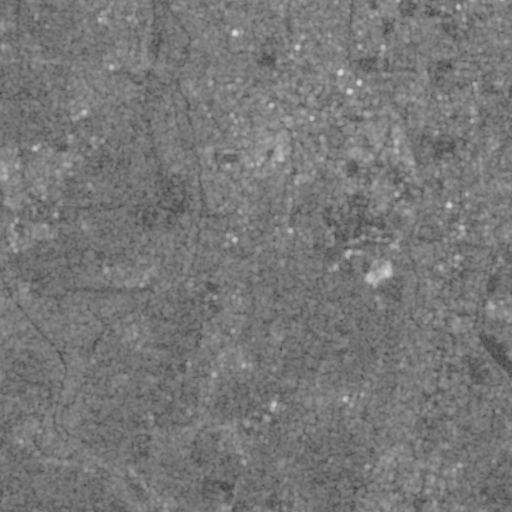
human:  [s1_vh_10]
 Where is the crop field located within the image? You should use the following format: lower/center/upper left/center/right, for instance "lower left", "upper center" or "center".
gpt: The crop field is located in the center right of the image.
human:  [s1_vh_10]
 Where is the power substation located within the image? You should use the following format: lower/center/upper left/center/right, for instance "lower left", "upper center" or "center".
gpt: The power substation is located in the center of the image.
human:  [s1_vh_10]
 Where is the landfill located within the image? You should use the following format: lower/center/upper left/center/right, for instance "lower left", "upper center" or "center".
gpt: There is no landfill in the image.

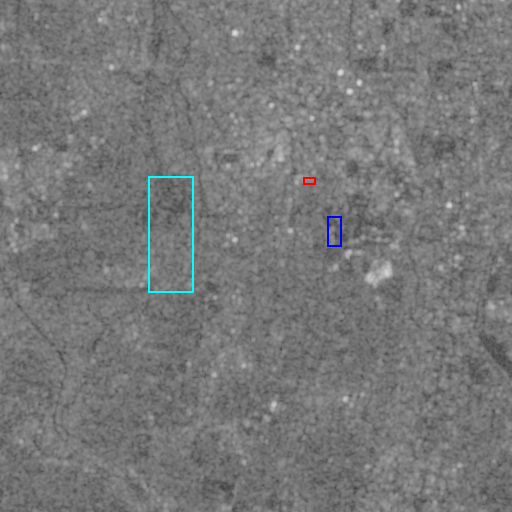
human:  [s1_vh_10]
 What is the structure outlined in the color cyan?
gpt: The structure outlined in cyan is a park.
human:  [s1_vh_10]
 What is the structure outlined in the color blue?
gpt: The structure outlined in blue is a parking lot.
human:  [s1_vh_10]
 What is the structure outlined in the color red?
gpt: The structure outlined in red is a power substation.
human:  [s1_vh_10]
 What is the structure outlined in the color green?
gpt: There is no green outline.